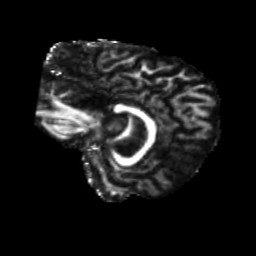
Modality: FA
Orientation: sagittal
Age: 58
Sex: female
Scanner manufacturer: siemens
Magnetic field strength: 3 T
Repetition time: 5.25 s
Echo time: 0.08 s